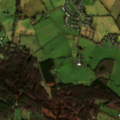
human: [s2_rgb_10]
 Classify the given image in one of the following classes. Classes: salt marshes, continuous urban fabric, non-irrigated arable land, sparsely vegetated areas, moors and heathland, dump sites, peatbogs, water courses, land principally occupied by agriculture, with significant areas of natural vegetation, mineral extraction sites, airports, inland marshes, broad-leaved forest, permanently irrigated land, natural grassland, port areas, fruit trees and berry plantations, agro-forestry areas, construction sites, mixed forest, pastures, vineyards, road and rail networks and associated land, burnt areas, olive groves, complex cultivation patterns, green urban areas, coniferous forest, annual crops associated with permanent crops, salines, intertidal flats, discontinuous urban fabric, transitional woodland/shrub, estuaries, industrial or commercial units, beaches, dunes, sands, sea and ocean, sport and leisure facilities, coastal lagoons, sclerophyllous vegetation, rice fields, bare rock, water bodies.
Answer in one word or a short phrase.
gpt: pastures, mixed forest